Question: Suppose I need to remove the outlier, that is (40, 10) in this case (refer to the plot attached below) using IQR rule, how do I do that?
Compared to the neighbouring points, (40, 10) is definitely an outlier. However,
Q1 = 11.25,
Q3 = 35.75
1.5 * IQR = 1.5 * (Q3 - Q1) = 36.75
Only points with y-val lower than 11.25-36.75 or greater than 35.75+36.75 are considered outliers.
How do I find and remove (40, 10) using IQR rule if I must use IQR rule?
Here's my code:
'''
import pandas as pd
import matplotlib.pyplot as plt
test = pd.DataFrame({'x': range(50), 'y': [i if i != 40 else 10 for i in range(50)]})
plt.figure(**FIGURE)
plt.scatter(test['x'], test['y'], marker='x')
plt.show()
'''
Here's the plot generated from the above code.

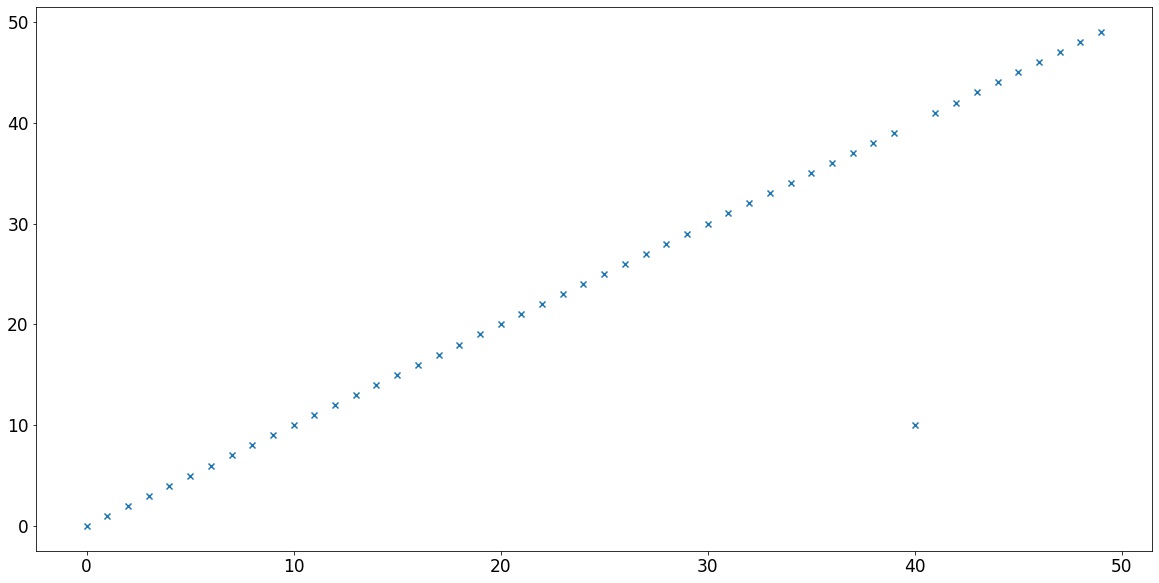
Answer: The way you are using the IQR is only considering the X axis component. If you do not include the Y axis components, then the point at (40, 10) is not an outlier.
You should use a method that considers 2D instances, such as <URL> or any other.